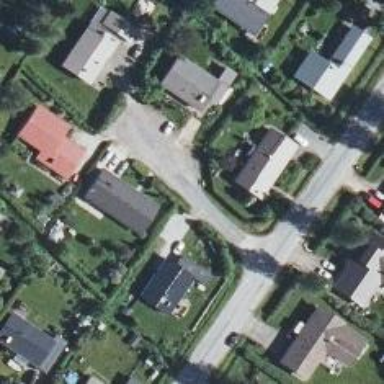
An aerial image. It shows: Residential road.